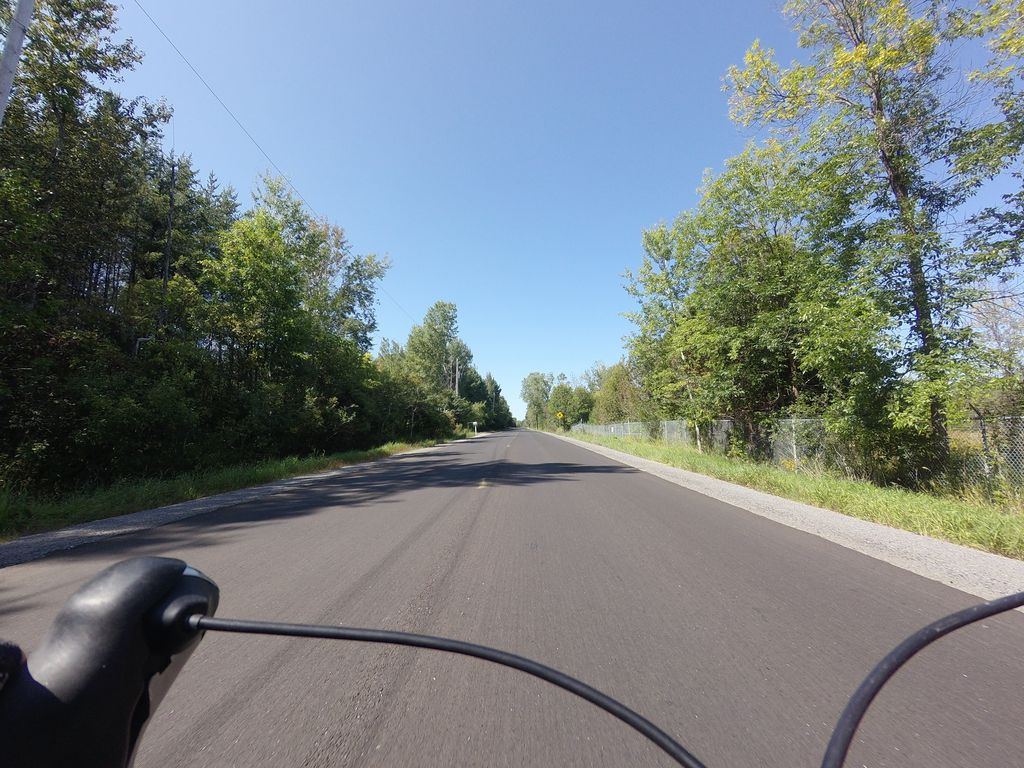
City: ottawa-gatineau